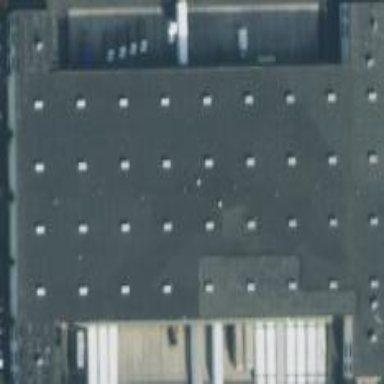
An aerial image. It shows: Warehouse building.